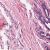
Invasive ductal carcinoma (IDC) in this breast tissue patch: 1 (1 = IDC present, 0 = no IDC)